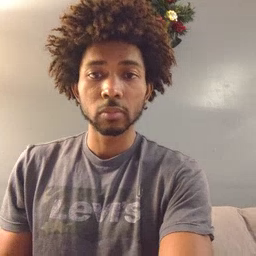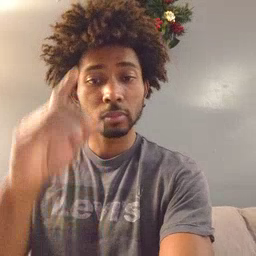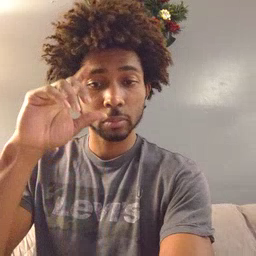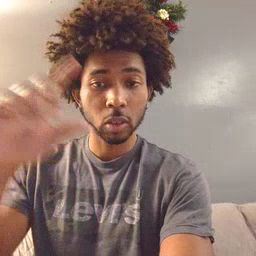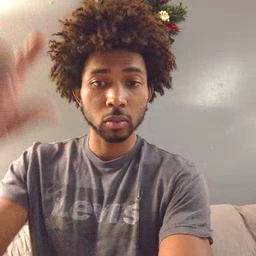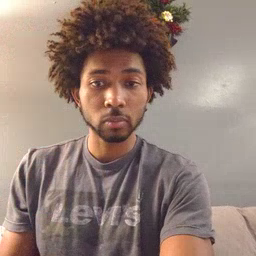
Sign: moon